Question: I have a url which needs authentication (like a browser pop up appears asking username and password.)

Generally, we can use the following format to achieve this:
'http://username:password@url.com'
Using RESTEasy client builder
'''
Client client = ClientBuilder.newClient();
WebTarget target = client.target("http://url.com");
'''
How to achieve it without having to construct the 'http://username:password@url.com' myself? I've seen if there are any methods which I could use to set it with no luck. Also I'm not sure how these credentials are passed, headers, cookies etc..
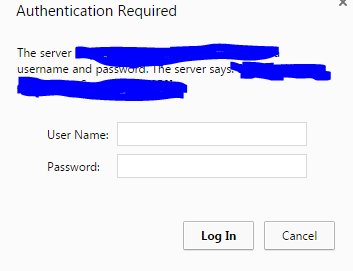
Answer: Looks like <URL>'.
For example:
'''
String credentials = "username:password"
String base64encoded = Base64.getEncoder().encodeToString(credentials.getBytes());
Response response = target.request()
.header(HttpHeaders.AUTHORIZATION, "Basic " + base64encoded)....
'''
The <URL> class I used is from Java 8. If you're not using Java 8, there are libraries that have Base64 support. Prior to Java 8, there's a 'com.sun' internal 'Base64' class, but it's advised to use those.
If you just want to run a quick test (and don't have Java 8 or don't want to go looking for a lib), you can go to <URL> and just type in your 'username:password' and encode it, then just copy and paste to your code.
For example:
'''
base64encode(username:password) == dXNlcm5hbWU6cGFzc3dvcmQ=
'''